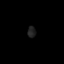
Tissue: skin
Cell type: Epithelial cells
Senescence score: 0.2848
Nuclear area (px): 89
Mean DAPI intensity: 32.584